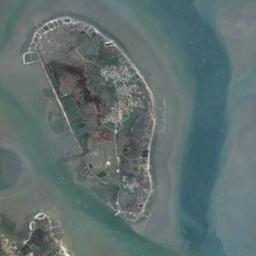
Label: island